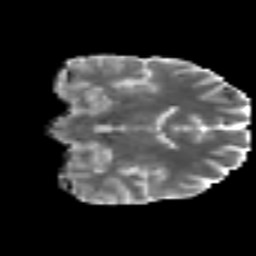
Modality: MD
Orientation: coronal
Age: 24
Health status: ill
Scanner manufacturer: philips
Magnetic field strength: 3 T
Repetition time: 9 s
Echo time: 0.127 s